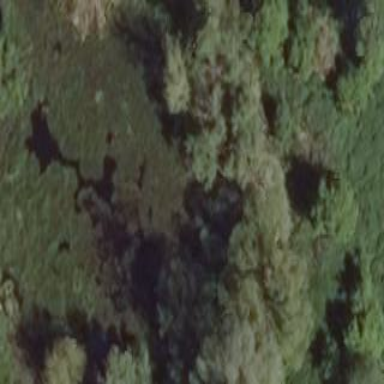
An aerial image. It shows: Pond with natural water.